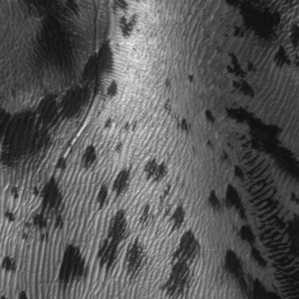
Label: frost